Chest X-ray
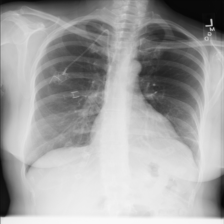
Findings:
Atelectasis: positive
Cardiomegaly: negative
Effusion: negative
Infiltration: negative
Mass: negative
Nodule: negative
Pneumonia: negative
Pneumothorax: negative
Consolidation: negative
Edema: negative
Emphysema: negative
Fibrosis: negative
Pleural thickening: negative
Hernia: negative